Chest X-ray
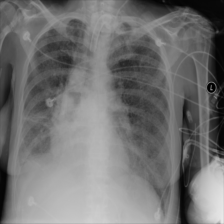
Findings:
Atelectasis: positive
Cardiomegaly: negative
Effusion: negative
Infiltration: negative
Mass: negative
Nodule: positive
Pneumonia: negative
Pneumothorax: negative
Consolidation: negative
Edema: negative
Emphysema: negative
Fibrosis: negative
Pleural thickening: negative
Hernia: negative